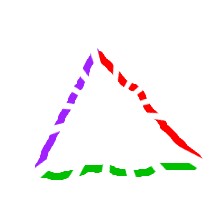
Shape: triangle